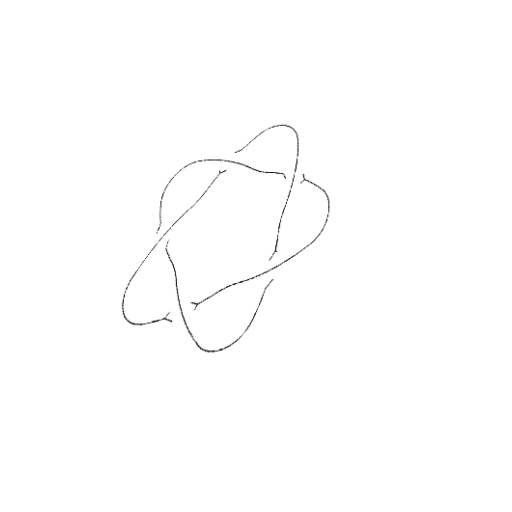
Crossing number: 5